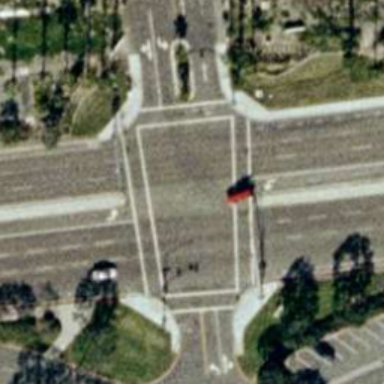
An intersection with some cars on the road .